Question: I have a Image View
I Can zoom in and zoom out Image with two fingers using following code
'''
{
[super viewDidload]
imageScrollView = [[UIScrollView alloc] initWithFrame:CGRectMake(0, 0, 320 ,420)];
[imageScrollView addSubview:imgView];
// imageScrollView.minimumZoomScale=0.75;
imageScrollView.maximumZoomScale=6.0;
imageScrollView.zoomScale = 0.29;
imageScrollView.delegate=self;
[self.view addSubview:imageScrollView];
}
//UIScrollViewDelegate methods for Zoom
- (UIView *)viewForZoomingInScrollView:(UIScrollView *)scrollView
{
return imgView;
}
- (CGRect)zoomRectForScrollView:(UIScrollView *)ImgscrollView withScale:(float)scale withCenter:(CGPoint)center
{
CGRect zoomRect;
zoomRect.size.height = ImgscrollView.frame.size.height / scale;
zoomRect.size.width = ImgscrollView.frame.size.width / scale;
// choose an origin so as to get the right center.
zoomRect.origin.x = center.x - (zoomRect.size.width / 2.0);
zoomRect.origin.y = center.y - (zoomRect.size.height / 2.0);
return zoomRect;
}
'''
But my requirement is to
'''
- (IBAction) sliderValueChange:(UISlider *)sender
{
//--- ???????
}
'''

By changing slider value to increase the zoom level of image increase and same in decrease zoom level by decreasing slider values
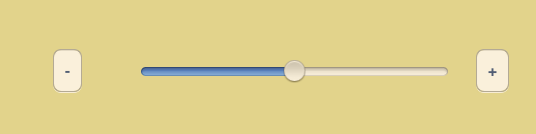
Answer: Solved my problem by using
'''
[imageScrollView setZoomScale:sender.value];
'''
to update the zoom when the slider is changed.